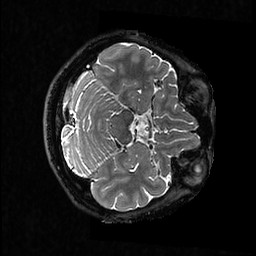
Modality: T2w
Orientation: axial
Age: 34
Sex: female
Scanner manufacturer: ge
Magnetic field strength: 3 T
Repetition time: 3.202 s
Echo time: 0.0669 s